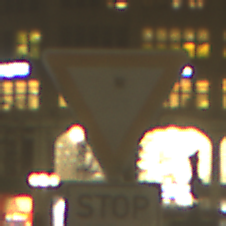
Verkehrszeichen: VorfahrtGewaehren
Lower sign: Entfernungsangaben3
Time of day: Night
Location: Outdoor (Urban)
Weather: Overcast
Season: NotSpecified
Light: Artificial